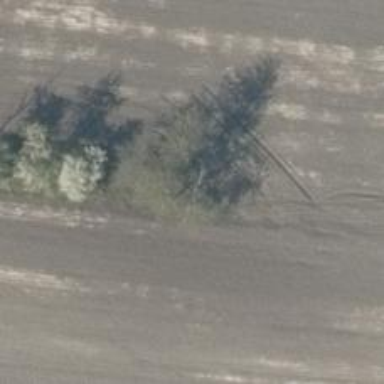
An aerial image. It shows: Row of deciduous broadleaved trees.